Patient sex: M
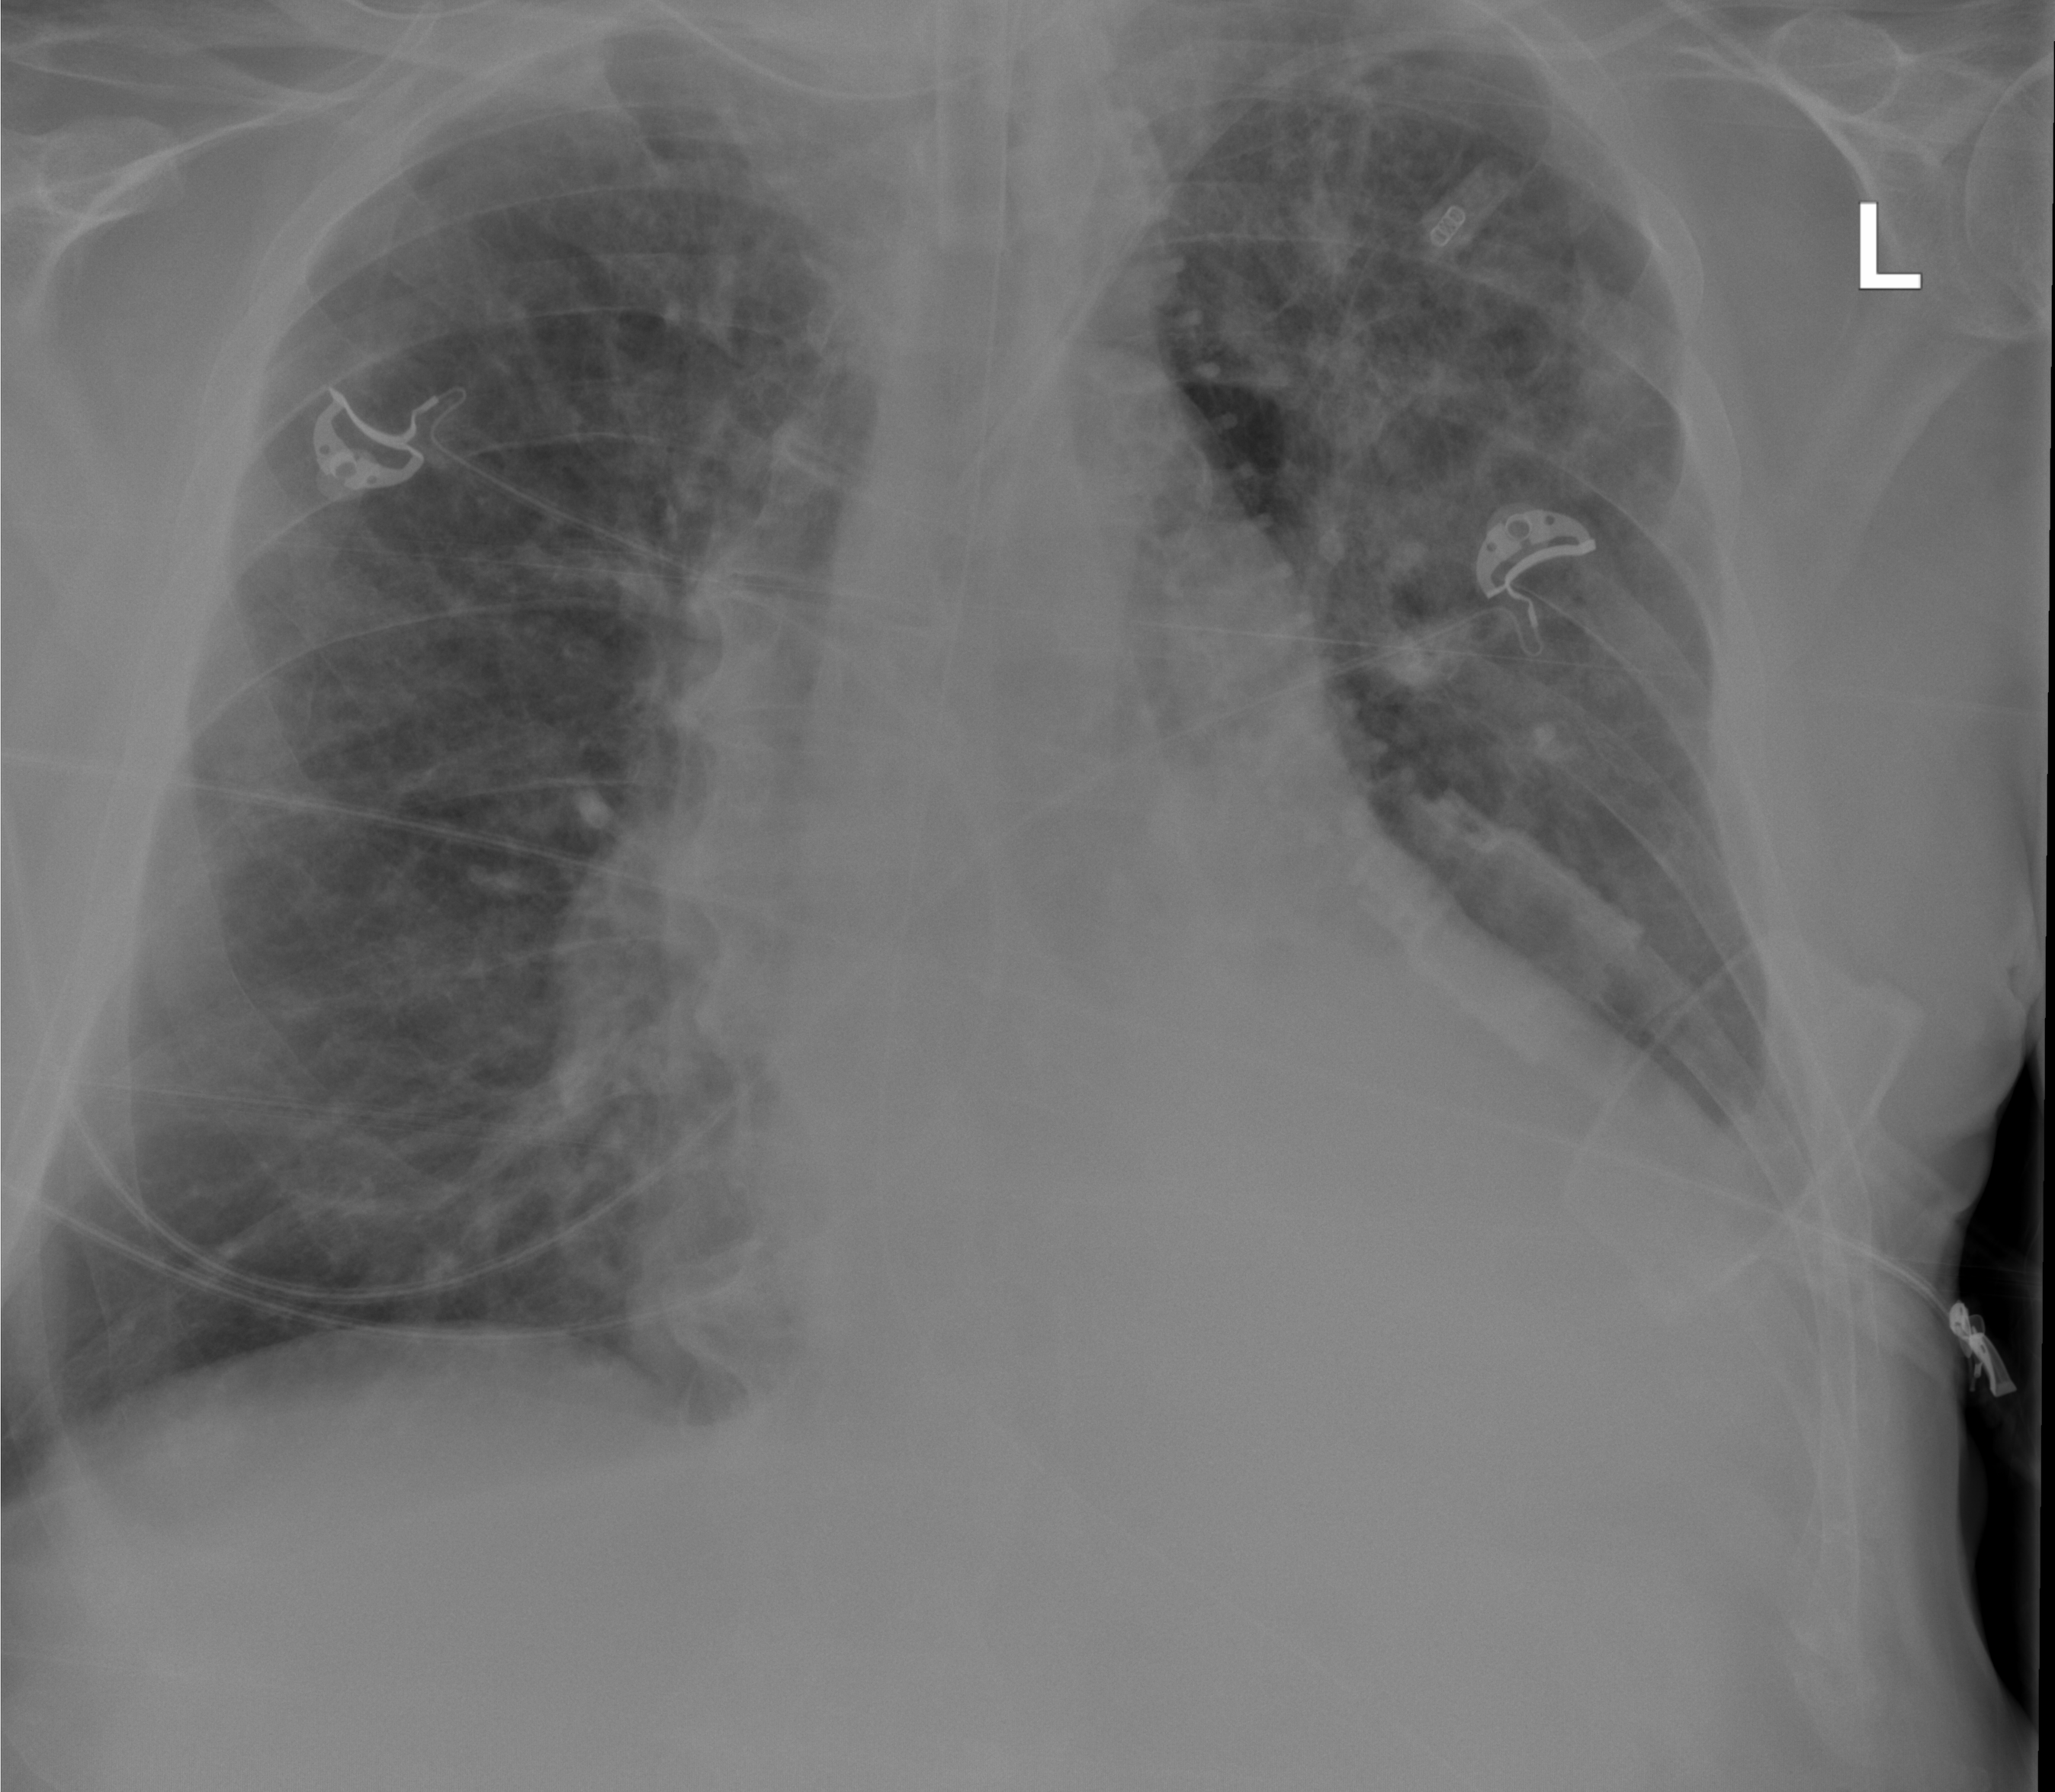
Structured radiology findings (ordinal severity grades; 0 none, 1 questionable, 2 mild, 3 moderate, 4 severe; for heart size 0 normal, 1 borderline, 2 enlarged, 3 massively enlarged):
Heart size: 2
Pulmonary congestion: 2
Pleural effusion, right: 2
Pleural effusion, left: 2
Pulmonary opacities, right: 0
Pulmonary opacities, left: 2
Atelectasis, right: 2
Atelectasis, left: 2